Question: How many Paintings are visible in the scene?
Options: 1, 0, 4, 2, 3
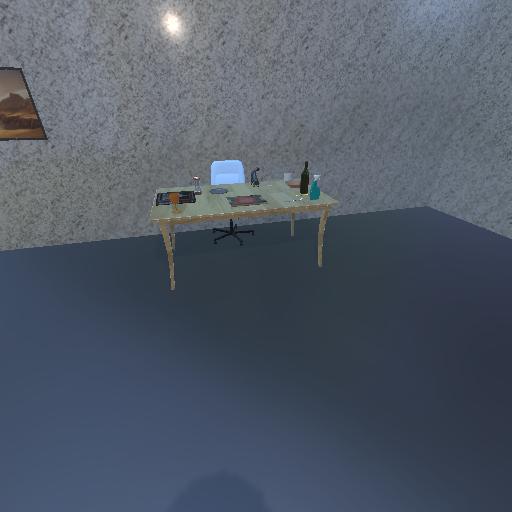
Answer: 1